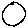
Label: circle